Question: I want to reorder a stacked bar-plot based on the value of a specific level of factor-variable.
<URL>
I want to group the stacked bars according the level 'n.stem.niet' of the fill-variable ('stemmen') from high to low. The normal stacked bar plot can be made with:
'''
ggplot(nl.melt, aes(x=naam, y=perc, fill=stemmen)) +
geom_bar(stat="identity", width=.7) +
scale_x_discrete(expand=c(0,0)) +
scale_y_continuous(expand=c(0,0)) +
coord_flip() +
theme_bw()
'''
which gives an alfabetically ordered barplot:

I tried the following three pieces of code for reordering my data, but none of them did give me what I wanted:
'''
# 1st approach
nl.melt$stemmen <- factor(nl.melt$stemmen,
levels=c("n.stem.niet","n.stem.afw","n.stem.ja","n.stem.nee","n.stem.onth"),
ordered=TRUE)
# 2nd approach
nl.melt$naam <- reorder(nl.melt$naam, as.character(nl.melt$stemmen), FUN=min)
# 3rd approach
nl.melt$stemmen <- relevel(nl.melt$stemmen,"n.stem.niet")
'''
It should result in a barplot with "Johannes Cornelis van Baalen" as the top bar, followed by "Peter van Dalen".
I might be overlooking something, but at this moment I'm stuck. Any suggestions?
A 'dput' of my data:
'''
structure(list(naam = c("Auke Zijlstra", "Auke Zijlstra", "Auke Zijlstra",
"Auke Zijlstra", "Auke Zijlstra", "Bas Eickhout", "Bas Eickhout",
"Bas Eickhout", "Bas Eickhout", "Bas Eickhout", "Bastiaan Belder",
"Bastiaan Belder", "Bastiaan Belder", "Bastiaan Belder", "Bastiaan Belder",
"Corien Wortmann-Kool", "Corien Wortmann-Kool", "Corien Wortmann-Kool",
"Corien Wortmann-Kool", "Corien Wortmann-Kool", "Cornelis de Jong",
"Cornelis de Jong", "Cornelis de Jong", "Cornelis de Jong", "Cornelis de Jong",
"Daniel van der Stoep", "Daniel van der Stoep", "Daniel van der Stoep",
"Daniel van der Stoep", "Daniel van der Stoep", "Emine Bozkurt",
"Emine Bozkurt", "Emine Bozkurt", "Emine Bozkurt", "Emine Bozkurt",
"Esther de Lange", "Esther de Lange", "Esther de Lange", "Esther de Lange",
"Esther de Lange", "Gerben-Jan Gerbrandy", "Gerben-Jan Gerbrandy",
"Gerben-Jan Gerbrandy", "Gerben-Jan Gerbrandy", "Gerben-Jan Gerbrandy",
"Jan Mulder", "Jan Mulder", "Jan Mulder", "Jan Mulder", "Jan Mulder",
"Johannes Cornelis van Baalen", "Johannes Cornelis van Baalen",
"Johannes Cornelis van Baalen", "Johannes Cornelis van Baalen",
"Johannes Cornelis van Baalen", "Judith A. Merkies", "Judith A. Merkies",
"Judith A. Merkies", "Judith A. Merkies", "Judith A. Merkies",
"Judith Sargentini", "Judith Sargentini", "Judith Sargentini",
"Judith Sargentini", "Judith Sargentini", "Kartika Tamara Liotard",
"Kartika Tamara Liotard", "Kartika Tamara Liotard", "Kartika Tamara Liotard",
"Kartika Tamara Liotard", "Lambert van Nistelrooij", "Lambert van Nistelrooij",
"Lambert van Nistelrooij", "Lambert van Nistelrooij", "Lambert van Nistelrooij",
"Laurence Stassen", "Laurence Stassen", "Laurence Stassen", "Laurence Stassen",
"Laurence Stassen", "Lucas Hartong", "Lucas Hartong", "Lucas Hartong",
"Lucas Hartong", "Lucas Hartong", "Marietje Schaake", "Marietje Schaake",
"Marietje Schaake", "Marietje Schaake", "Marietje Schaake", "Marije Cornelissen",
"Marije Cornelissen", "Marije Cornelissen", "Marije Cornelissen",
"Marije Cornelissen", "Patricia van der Kammen", "Patricia van der Kammen",
"Patricia van der Kammen", "Patricia van der Kammen", "Patricia van der Kammen",
"Peter van Dalen", "Peter van Dalen", "Peter van Dalen", "Peter van Dalen",
"Peter van Dalen", "Ria Oomen-Ruijten", "Ria Oomen-Ruijten",
"Ria Oomen-Ruijten", "Ria Oomen-Ruijten", "Ria Oomen-Ruijten",
"Sophia in 't Veld", "Sophia in 't Veld", "Sophia in 't Veld",
"Sophia in 't Veld", "Sophia in 't Veld", "Thijs Berman", "Thijs Berman",
"Thijs Berman", "Thijs Berman", "Thijs Berman", "Toine Manders",
"Toine Manders", "Toine Manders", "Toine Manders", "Toine Manders",
"Wim van de Camp", "Wim van de Camp", "Wim van de Camp", "Wim van de Camp",
"Wim van de Camp"), partij = c("Partij voor de Vrijheid", "Partij voor de Vrijheid",
"Partij voor de Vrijheid", "Partij voor de Vrijheid", "Partij voor de Vrijheid",
"GroenLinks", "GroenLinks", "GroenLinks", "GroenLinks", "GroenLinks",
"Staatkundig Gereformeerde Partij", "Staatkundig Gereformeerde Partij",
"Staatkundig Gereformeerde Partij", "Staatkundig Gereformeerde Partij",
"Staatkundig Gereformeerde Partij", "Christen Democratisch Appel",
"Christen Democratisch Appel", "Christen Democratisch Appel",
"Christen Democratisch Appel", "Christen Democratisch Appel",
"Socialistische Partij", "Socialistische Partij", "Socialistische Partij",
"Socialistische Partij", "Socialistische Partij", "Independent",
"Independent", "Independent", "Independent", "Independent", "Partij van de Arbeid",
"Partij van de Arbeid", "Partij van de Arbeid", "Partij van de Arbeid",
"Partij van de Arbeid", "Christen Democratisch Appel", "Christen Democratisch Appel",
"Christen Democratisch Appel", "Christen Democratisch Appel",
"Christen Democratisch Appel", "Democraten 66", "Democraten 66",
"Democraten 66", "Democraten 66", "Democraten 66", "Volkspartij voor Vrijheid en Democratie",
"Volkspartij voor Vrijheid en Democratie", "Volkspartij voor Vrijheid en Democratie",
"Volkspartij voor Vrijheid en Democratie", "Volkspartij voor Vrijheid en Democratie",
"Volkspartij voor Vrijheid en Democratie", "Volkspartij voor Vrijheid en Democratie",
"Volkspartij voor Vrijheid en Democratie", "Volkspartij voor Vrijheid en Democratie",
"Volkspartij voor Vrijheid en Democratie", "Partij van de Arbeid",
"Partij van de Arbeid", "Partij van de Arbeid", "Partij van de Arbeid",
"Partij van de Arbeid", "GroenLinks", "GroenLinks", "GroenLinks",
"GroenLinks", "GroenLinks", "Independent", "Independent", "Independent",
"Independent", "Independent", "Christen Democratisch Appel",
"Christen Democratisch Appel", "Christen Democratisch Appel",
"Christen Democratisch Appel", "Christen Democratisch Appel",
"Partij voor de Vrijheid", "Partij voor de Vrijheid", "Partij voor de Vrijheid",
"Partij voor de Vrijheid", "Partij voor de Vrijheid", "Partij voor de Vrijheid",
"Partij voor de Vrijheid", "Partij voor de Vrijheid", "Partij voor de Vrijheid",
"Partij voor de Vrijheid", "Democraten 66", "Democraten 66",
"Democraten 66", "Democraten 66", "Democraten 66", "GroenLinks",
"GroenLinks", "GroenLinks", "GroenLinks", "GroenLinks", "Partij voor de Vrijheid",
"Partij voor de Vrijheid", "Partij voor de Vrijheid", "Partij voor de Vrijheid",
"Partij voor de Vrijheid", "ChristenUnie", "ChristenUnie", "ChristenUnie",
"ChristenUnie", "ChristenUnie", "Christen Democratisch Appel",
"Christen Democratisch Appel", "Christen Democratisch Appel",
"Christen Democratisch Appel", "Christen Democratisch Appel",
"Democraten 66", "Democraten 66", "Democraten 66", "Democraten 66",
"Democraten 66", "Partij van de Arbeid", "Partij van de Arbeid",
"Partij van de Arbeid", "Partij van de Arbeid", "Partij van de Arbeid",
"Volkspartij voor Vrijheid en Democratie", "Volkspartij voor Vrijheid en Democratie",
"Volkspartij voor Vrijheid en Democratie", "Volkspartij voor Vrijheid en Democratie",
"Volkspartij voor Vrijheid en Democratie", "Christen Democratisch Appel",
"Christen Democratisch Appel", "Christen Democratisch Appel",
"Christen Democratisch Appel", "Christen Democratisch Appel"),
afk = c("PVV", "PVV", "PVV", "PVV", "PVV", "GL", "GL", "GL",
"GL", "GL", "SGP", "SGP", "SGP", "SGP", "SGP", "CDA", "CDA",
"CDA", "CDA", "CDA", "SP", "SP", "SP", "SP", "SP", "PVV",
"PVV", "PVV", "PVV", "PVV", "PvdA", "PvdA", "PvdA", "PvdA",
"PvdA", "CDA", "CDA", "CDA", "CDA", "CDA", "D66", "D66",
"D66", "D66", "D66", "VVD", "VVD", "VVD", "VVD", "VVD", "VVD",
"VVD", "VVD", "VVD", "VVD", "PvdA", "PvdA", "PvdA", "PvdA",
"PvdA", "GL", "GL", "GL", "GL", "GL", "SP", "SP", "SP", "SP",
"SP", "CDA", "CDA", "CDA", "CDA", "CDA", "PVV", "PVV", "PVV",
"PVV", "PVV", "PVV", "PVV", "PVV", "PVV", "PVV", "D66", "D66",
"D66", "D66", "D66", "GL", "GL", "GL", "GL", "GL", "PVV",
"PVV", "PVV", "PVV", "PVV", "CU", "CU", "CU", "CU", "CU",
"CDA", "CDA", "CDA", "CDA", "CDA", "D66", "D66", "D66", "D66",
"D66", "PvdA", "PvdA", "PvdA", "PvdA", "PvdA", "VVD", "VVD",
"VVD", "VVD", "VVD", "CDA", "CDA", "CDA", "CDA", "CDA"),
stemmen = structure(c(1L, 2L, 3L, 4L, 5L, 1L, 2L, 3L, 4L,
5L, 1L, 2L, 3L, 4L, 5L, 1L, 2L, 3L, 4L, 5L, 1L, 2L, 3L, 4L,
5L, 1L, 2L, 3L, 4L, 5L, 1L, 2L, 3L, 4L, 5L, 1L, 2L, 3L, 4L,
5L, 1L, 2L, 3L, 4L, 5L, 1L, 2L, 3L, 4L, 5L, 1L, 2L, 3L, 4L,
5L, 1L, 2L, 3L, 4L, 5L, 1L, 2L, 3L, 4L, 5L, 1L, 2L, 3L, 4L,
5L, 1L, 2L, 3L, 4L, 5L, 1L, 2L, 3L, 4L, 5L, 1L, 2L, 3L, 4L,
5L, 1L, 2L, 3L, 4L, 5L, 1L, 2L, 3L, 4L, 5L, 1L, 2L, 3L, 4L,
5L, 1L, 2L, 3L, 4L, 5L, 1L, 2L, 3L, 4L, 5L, 1L, 2L, 3L, 4L,
5L, 1L, 2L, 3L, 4L, 5L, 1L, 2L, 3L, 4L, 5L, 1L, 2L, 3L, 4L,
5L), class = "factor", .Label = c("n.stem.ja", "n.stem.nee",
"n.stem.onth", "n.stem.niet", "n.stem.afw")), value = c(38,
215, 19, 0, 25, 393, 68, 24, 20, 9, 430, 61, 20, 0, 2, 457,
14, 0, 20, 23, 236, 134, 76, 28, 41, 120, 256, 37, 13, 20,
426, 23, 5, 19, 42, 417, 22, 4, 33, 42, 424, 14, 9, 19, 44,
365, 8, 4, 16, 28, 242, 13, 5, 159, 95, 452, 19, 5, 20, 13,
390, 73, 24, 20, 6, 232, 129, 69, 18, 67, 427, 13, 0, 28,
46, 102, 353, 29, 5, 25, 84, 274, 27, 16, 23, 449, 19, 5,
15, 26, 323, 61, 20, 45, 65, 17, 97, 15, 3, 11, 352, 57,
30, 48, 31, 421, 22, 4, 33, 38, 466, 15, 5, 10, 13, 438,
23, 5, 25, 23, 455, 19, 15, 31, 0, 456, 19, 0, 30, 9), perc = c(12.7946127946128,
72.3905723905724, 6.3973063973064, 0, 8.41750841750842, 76.4591439688716,
13.2295719844358, 4.66926070038911, 3.89105058365759, 1.75097276264591,
83.8206627680312, 11.8908382066277, 3.89863547758285, 0,
0.389863547758285, 88.9105058365759, 2.72373540856031, 0,
3.89105058365759, 4.47470817120623, 45.8252427184466, 26.0194174757282,
14.7572815533981, 5.4368932038835, 7.96116504854369, 26.9058295964126,
57.3991031390135, 8.29596412556054, 2.91479820627803, 4.48430493273543,
82.7184466019417, 4.46601941747573, 0.970873786407767, 3.68932038834951,
8.15533980582524, 80.5019305019305, 4.24710424710425, 0.772200772200772,
6.37065637065637, 8.10810810810811, 83.1372549019608, 2.74509803921569,
1.76470588235294, 3.72549019607843, 8.62745098039216, 86.6983372921615,
1.90023752969121, 0.950118764845606, 3.80047505938242, 6.65083135391924,
47.0817120622568, 2.52918287937743, 0.972762645914397, 30.9338521400778,
18.4824902723735, 88.8015717092338, 3.7328094302554, 0.982318271119843,
3.92927308447937, 2.55402750491159, 76.0233918128655, 14.2300194931774,
4.67836257309941, 3.89863547758285, 1.16959064327485, 45.0485436893204,
25.0485436893204, 13.3980582524272, 3.49514563106796, 13.0097087378641,
83.0739299610895, 2.52918287937743, 0, 5.44747081712062,
8.94941634241245, 19.8443579766537, 68.6770428015564, 5.6420233463035,
0.972762645914397, 4.86381322957198, 19.811320754717, 64.622641509434,
6.36792452830189, 3.77358490566038, 5.42452830188679, 87.3540856031128,
3.69649805447471, 0.972762645914397, 2.91828793774319, 5.05836575875486,
62.<PHONE>, 11.8677042801556, 3.89105058365759, 8.75486381322957,
12.6459143968872, 11.8881118881119, 67.8321678321678, 10.4895104895105,
2.0979020979021, 7.69230769230769, 67.953667953668, 11.<PHONE>,
5.79150579150579, 9.26640926640927, 5.98455598455598, 81.2741312741313,
4.24710424710425, 0.772200772200772, 6.37065637065637, 7.33590733590734,
91.5520628683693, 2.94695481335953, 0.982318271119843, 1.96463654223969,
2.55402750491159, 85.2140077821012, 4.47470817120623, 0.972762645914397,
4.86381322957198, 4.47470817120623, 87.5, 3.65384615384615,
2.88461538461538, 5.96153846153846, 0, 88.715953307393, 3.69649805447471,
0, 5.83657587548638, 1.75097276264591)), .Names = c("naam",
"partij", "afk", "stemmen", "value", "perc"), row.names = c(NA,
130L), class = c("grouped_dt", "tbl_dt", "tbl", "grouped_dt",
"tbl_dt", "tbl", "data.table", "data.frame"), .internal.selfref = <pointer: 0x7f9c22002d78>, sorted = "naam", vars = list(
naam))
'''
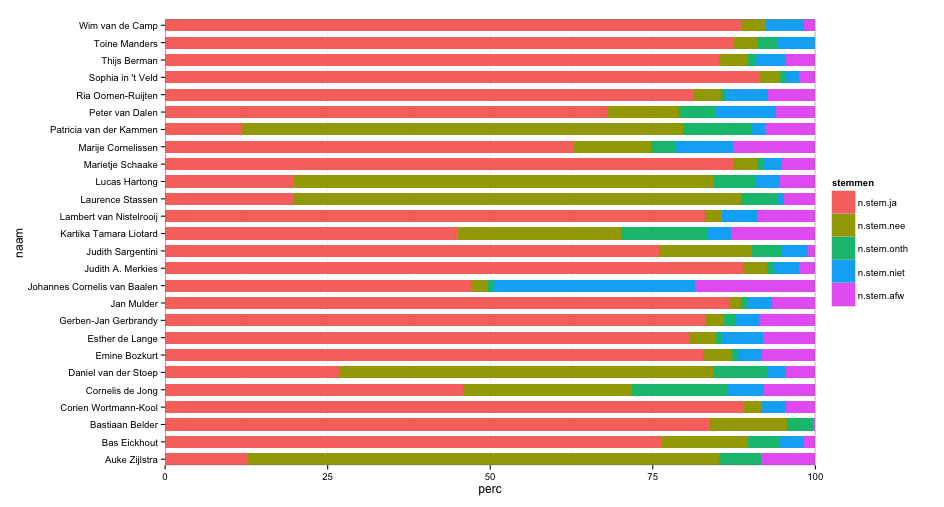
Answer: Decomposing your problem, it seems you want to:
- 'n.stem.niet''value'- 'naam'
Try this:
'''
naamLevels <- with(nl.melt[nl.melt$stemmen == "n.stem.niet"], naam[order(value)])
nl.melt$naam <- factor(nl.melt$naam, levels = naamLevels)
'''
Then plot:
'''
ggplot(nl.melt, aes(x=naam, y=perc, fill=stemmen)) +
geom_bar(stat="identity", width=.7) +
scale_x_discrete(expand=c(0,0)) +
scale_y_continuous(expand=c(0,0)) +
coord_flip() +
theme_bw()
'''